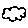
Label: cloud